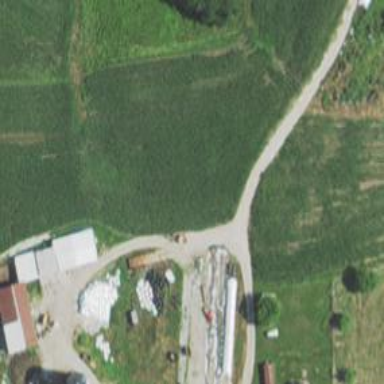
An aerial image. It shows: Farmyard area.